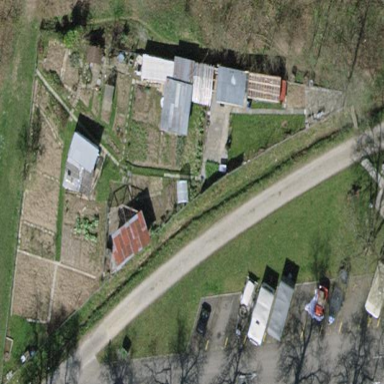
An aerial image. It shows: Garden that is leisure land.